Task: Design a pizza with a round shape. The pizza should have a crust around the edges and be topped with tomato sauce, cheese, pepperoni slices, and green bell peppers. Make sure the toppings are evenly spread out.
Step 490:
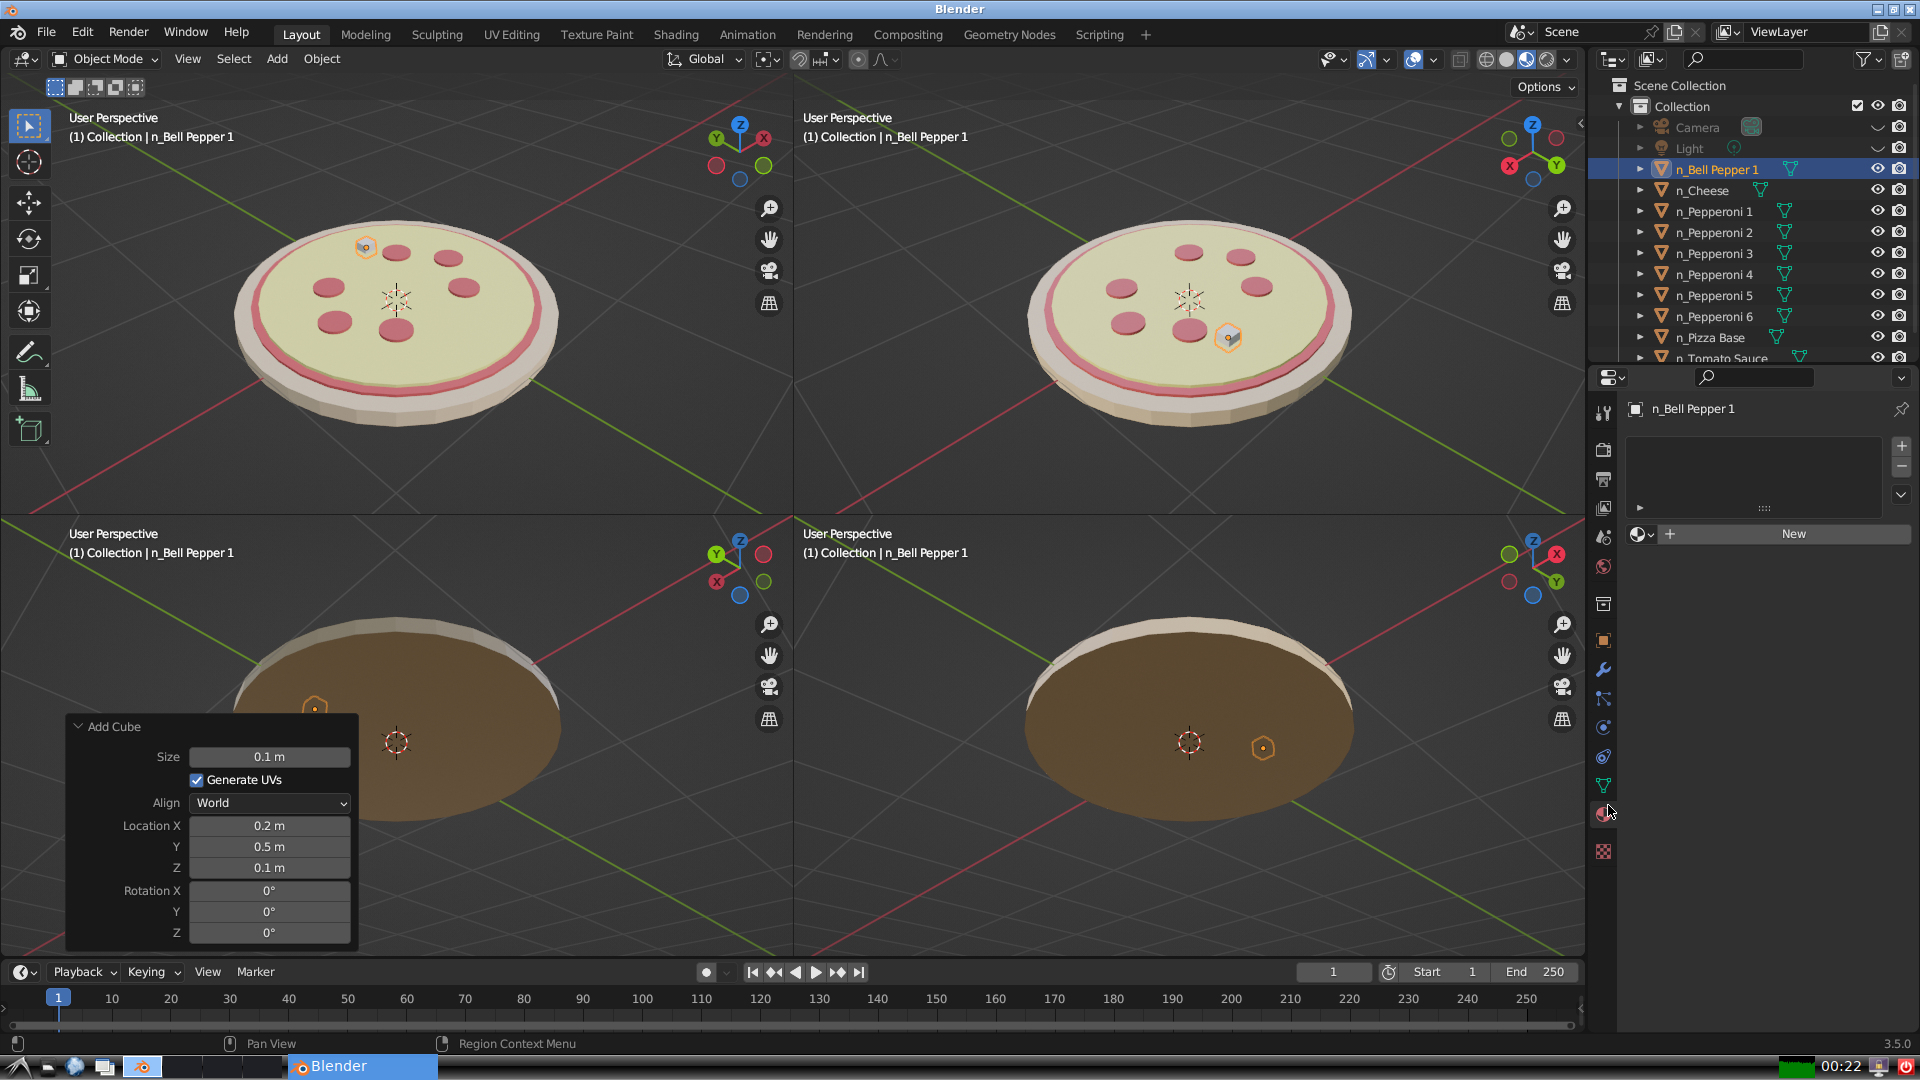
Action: {"mouse_move": [1795, 523]}